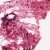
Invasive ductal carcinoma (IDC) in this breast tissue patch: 0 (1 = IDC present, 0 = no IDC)